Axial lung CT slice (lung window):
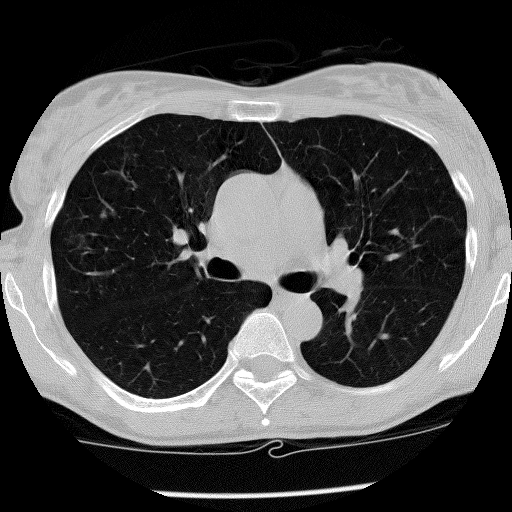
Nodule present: no